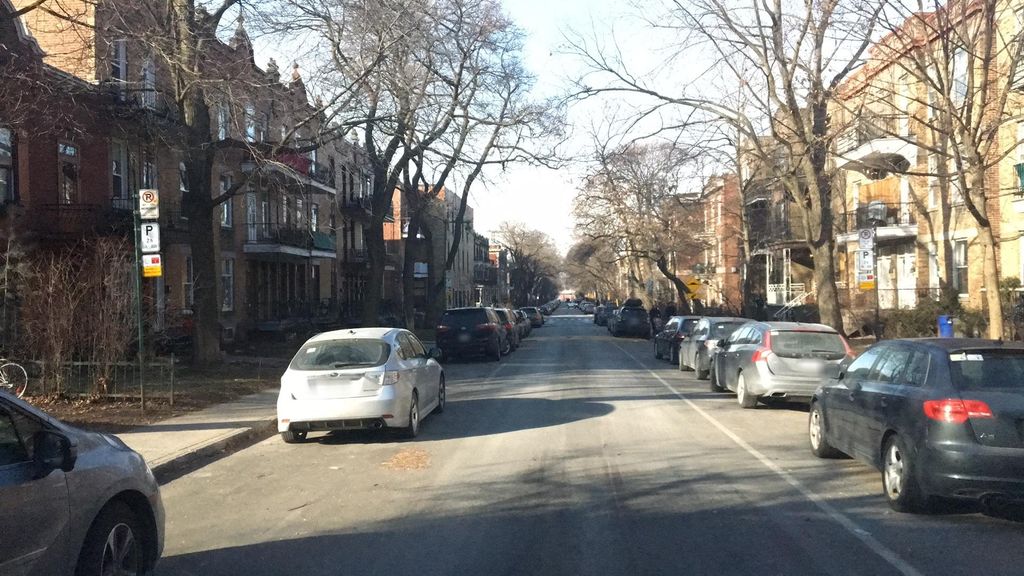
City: montreal